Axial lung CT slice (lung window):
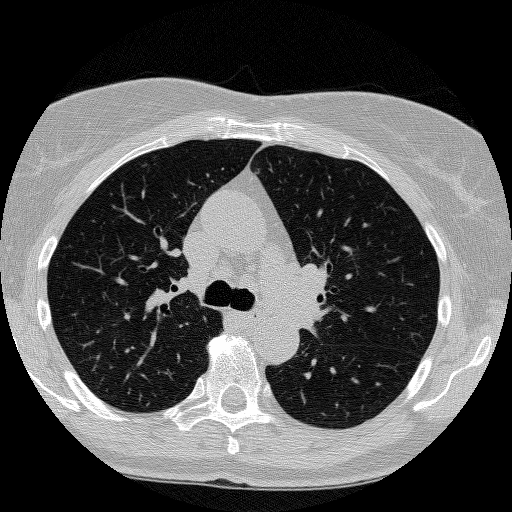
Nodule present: no